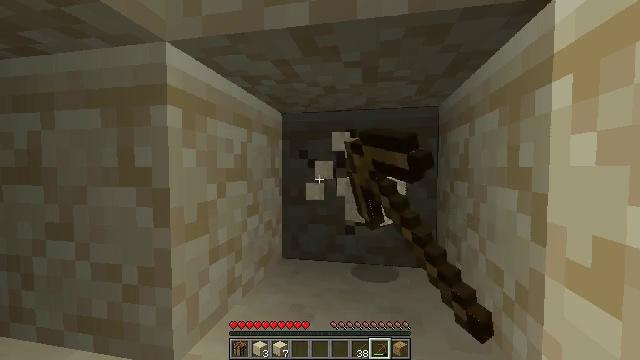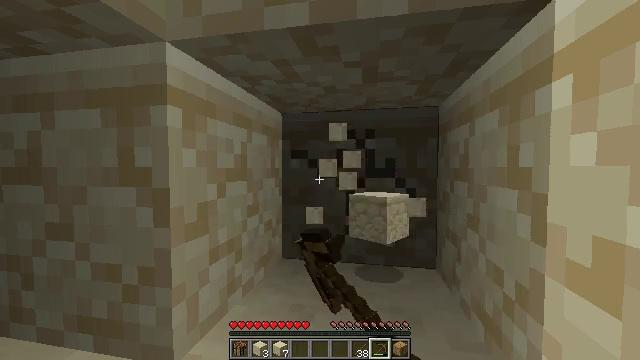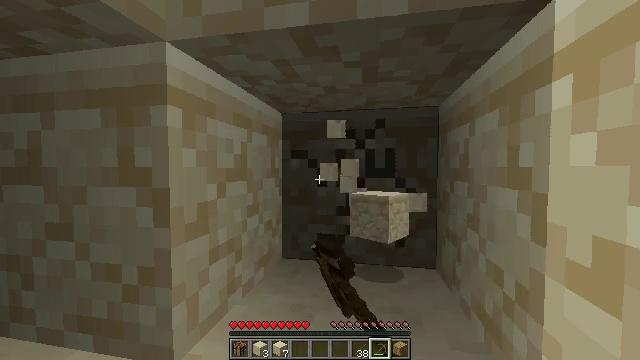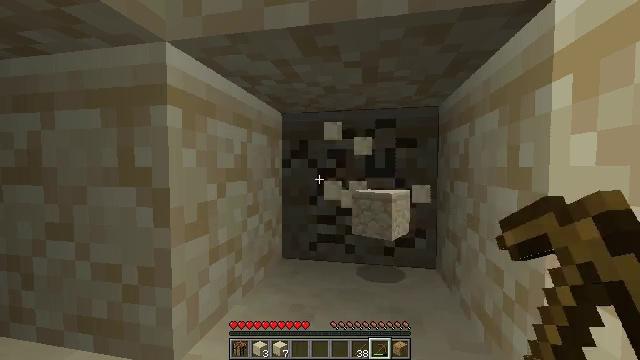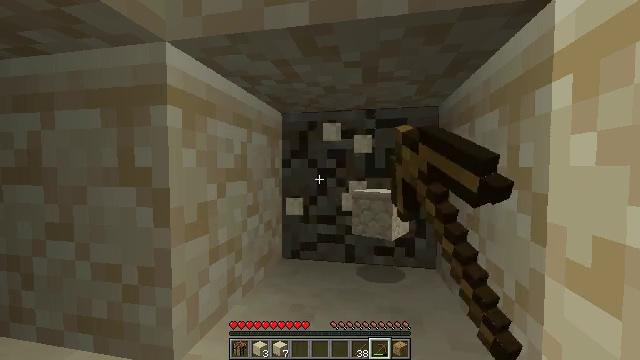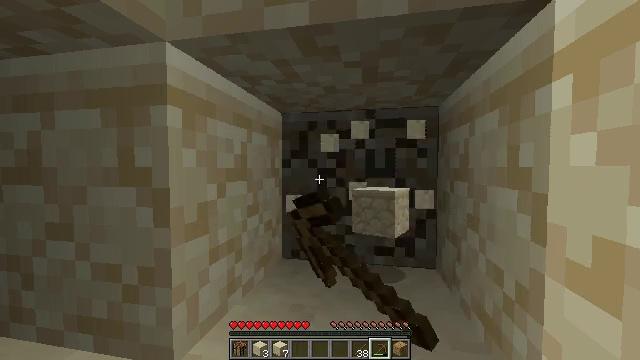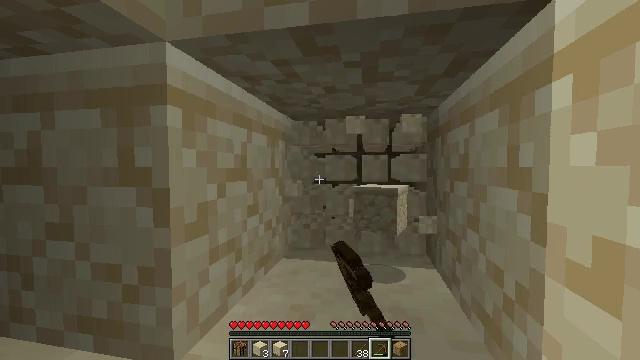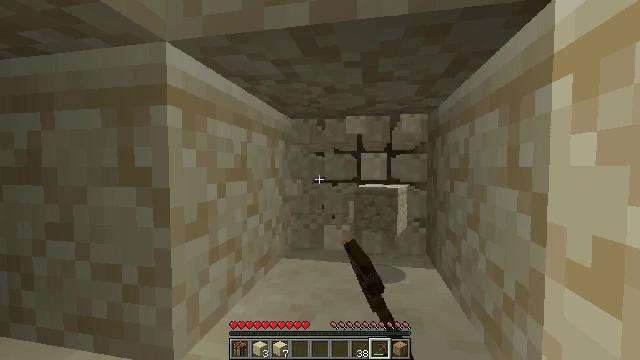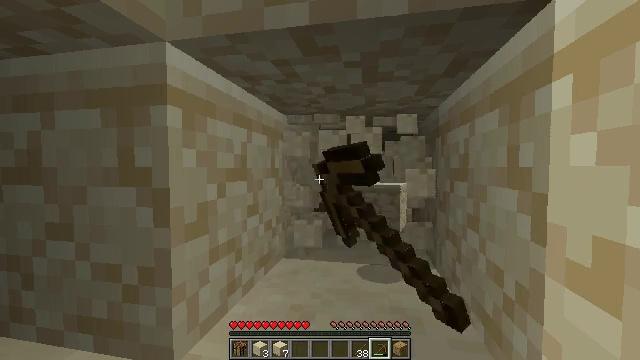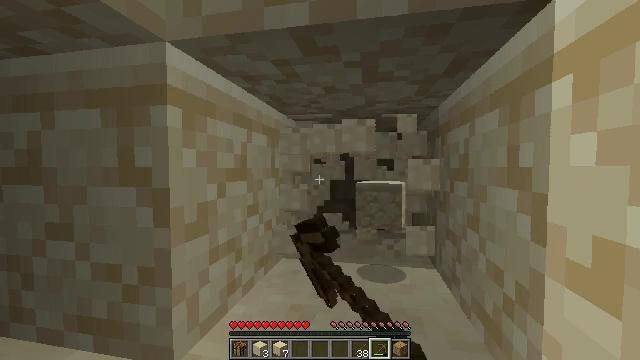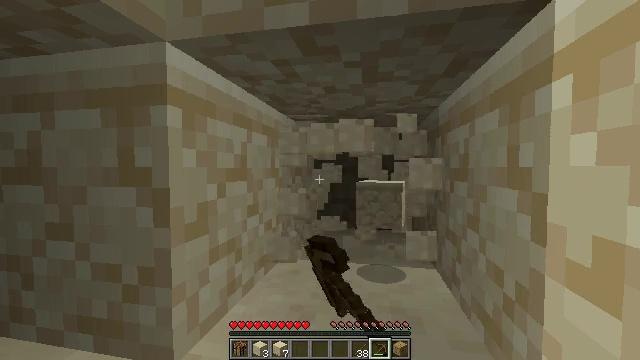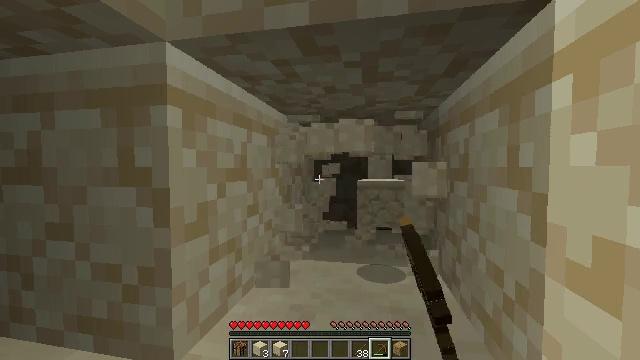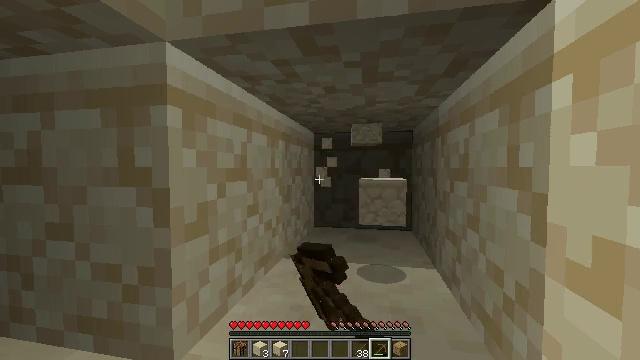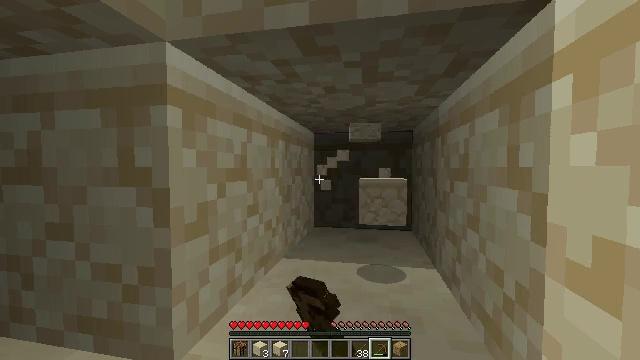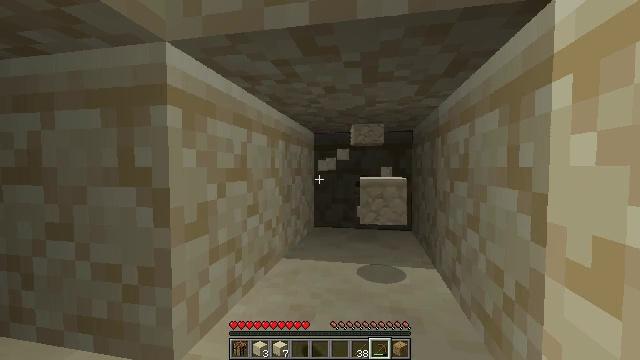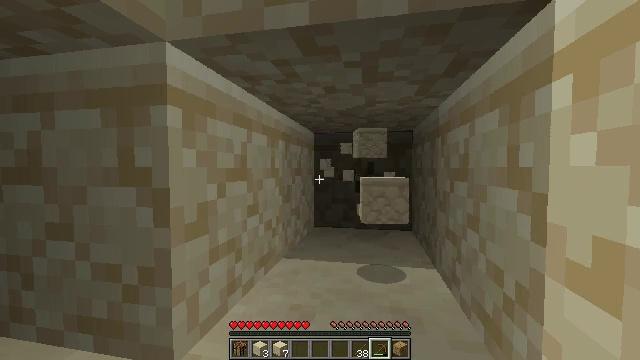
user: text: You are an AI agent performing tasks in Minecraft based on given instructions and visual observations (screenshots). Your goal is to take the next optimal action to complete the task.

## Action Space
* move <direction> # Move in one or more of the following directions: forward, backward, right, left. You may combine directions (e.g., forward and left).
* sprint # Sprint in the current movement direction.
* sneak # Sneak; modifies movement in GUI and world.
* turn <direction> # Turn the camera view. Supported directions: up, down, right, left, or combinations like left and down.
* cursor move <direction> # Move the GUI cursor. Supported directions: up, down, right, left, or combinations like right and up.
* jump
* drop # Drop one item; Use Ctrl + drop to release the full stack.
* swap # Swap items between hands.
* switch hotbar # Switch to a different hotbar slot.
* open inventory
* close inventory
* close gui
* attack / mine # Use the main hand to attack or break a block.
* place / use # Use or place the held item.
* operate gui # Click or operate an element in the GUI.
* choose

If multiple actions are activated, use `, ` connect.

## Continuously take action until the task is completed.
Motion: motion action
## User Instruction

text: Attack the sandstone to break it.
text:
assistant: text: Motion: attack / mine
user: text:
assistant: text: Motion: attack / mine
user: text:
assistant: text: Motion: attack / mine
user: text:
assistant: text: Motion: attack / mine
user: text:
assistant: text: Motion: attack / mine
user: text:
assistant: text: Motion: attack / mine
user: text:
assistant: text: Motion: attack / mine
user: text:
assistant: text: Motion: attack / mine
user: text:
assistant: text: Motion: attack / mine
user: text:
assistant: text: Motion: attack / mine
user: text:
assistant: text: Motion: attack / mine
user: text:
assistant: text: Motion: attack / mine
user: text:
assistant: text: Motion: attack / mine
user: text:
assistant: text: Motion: attack / mine
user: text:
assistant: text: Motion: attack / mine
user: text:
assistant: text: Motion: attack / mine
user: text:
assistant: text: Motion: attack / mine
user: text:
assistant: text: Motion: attack / mine
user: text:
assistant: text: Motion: attack / mine
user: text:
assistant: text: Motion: attack / mine
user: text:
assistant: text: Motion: attack / mine
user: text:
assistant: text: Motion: attack / mine
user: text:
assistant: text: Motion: attack / mine
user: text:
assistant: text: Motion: attack / mine
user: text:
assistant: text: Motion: attack / mine
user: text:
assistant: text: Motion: attack / mine
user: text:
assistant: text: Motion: attack / mine
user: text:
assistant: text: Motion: attack / mine
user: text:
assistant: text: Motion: attack / mine
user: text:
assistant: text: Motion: attack / mine